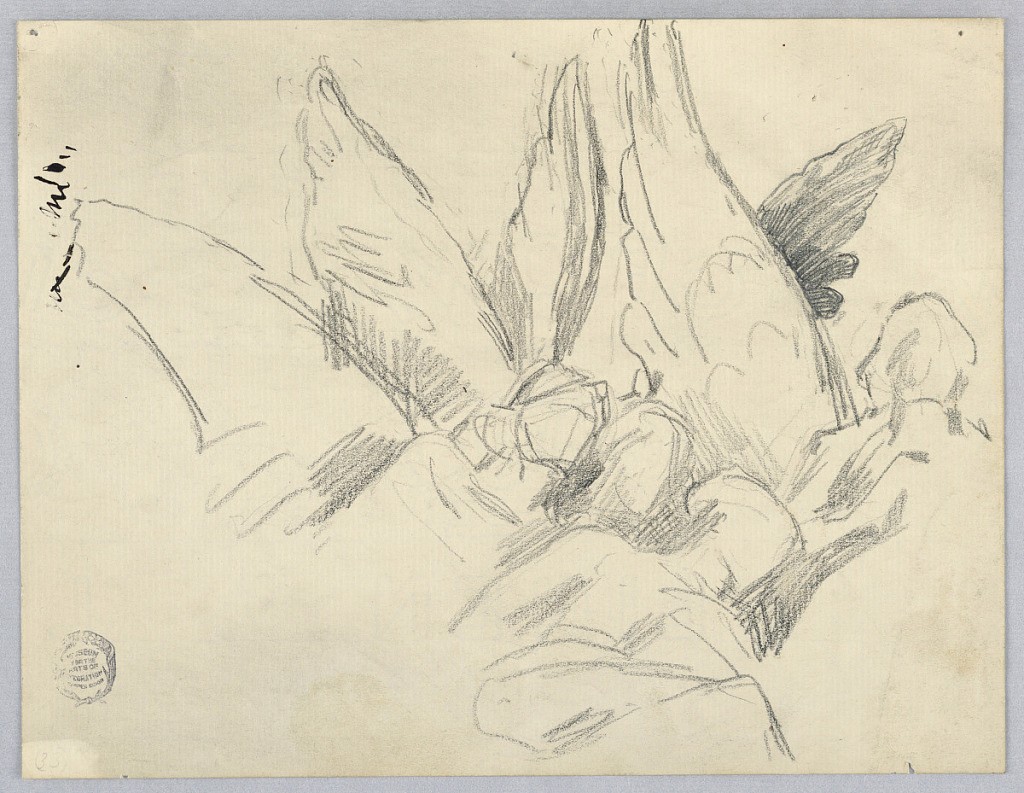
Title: Sketch of Four Angels
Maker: Francis Augustus Lathrop, American, 1849–1909
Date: ca. 1895
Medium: Graphite on laid paper
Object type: Drawing
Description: Upper bodies and wings of four angels, all facing slightly to the right. Wings vertical. Black ink marks, upper left.